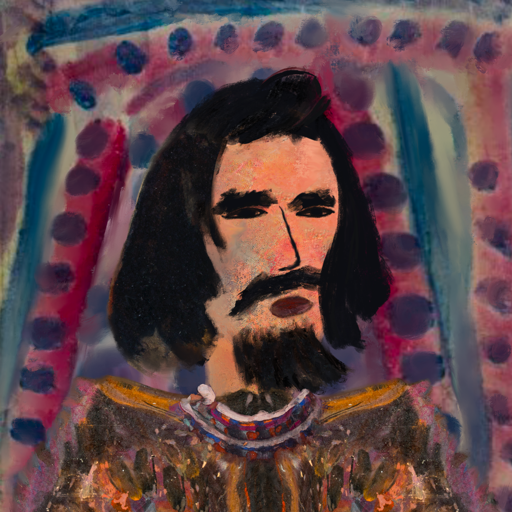
Background: HillGirl, Head And Neck Side: Irani, Face Side: Mosgoul, Bust: Gypsy_Queen, Hair Side: Mosgoul, Head Accessory: Blank, Second Necklace: Blank, Necklace: Hypocrite_1, Baby: Blank